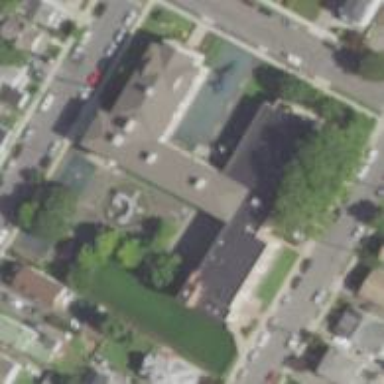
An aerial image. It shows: School.